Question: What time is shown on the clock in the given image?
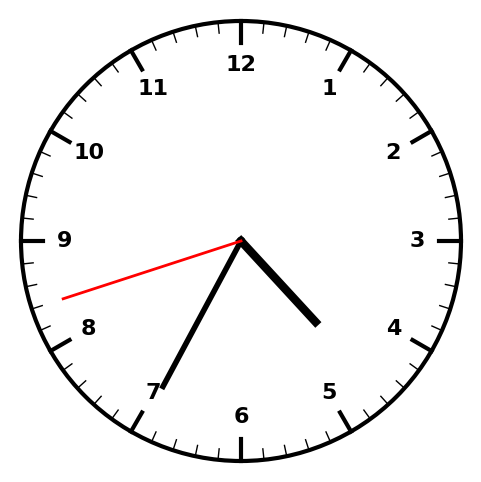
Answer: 04:34:42